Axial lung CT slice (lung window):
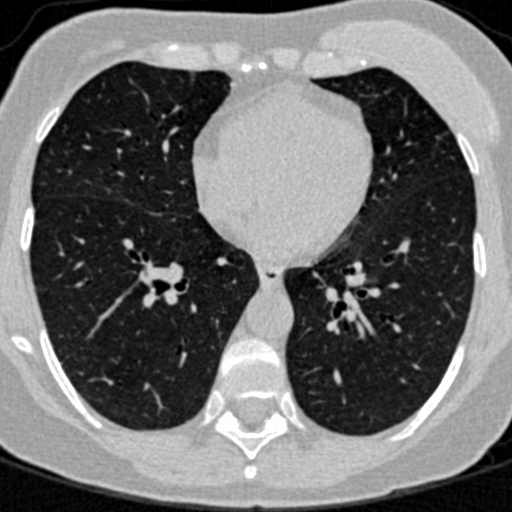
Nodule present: no